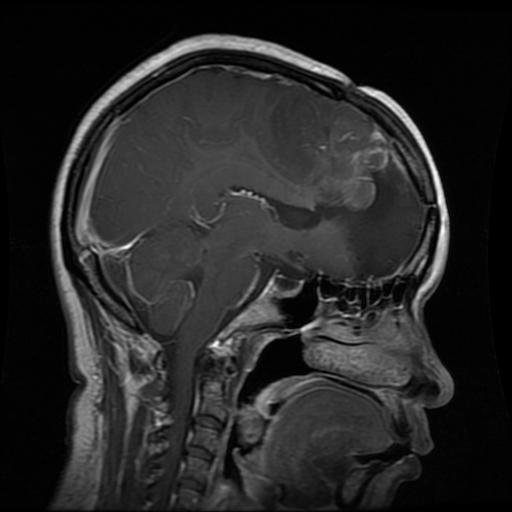
Label: glioma